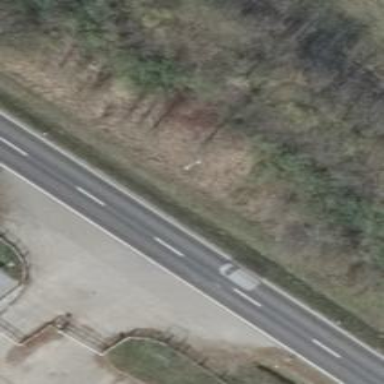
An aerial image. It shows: Secondary road with asphalt surface.